Question: I was wondering what's the best option to add the circles I have in my design here. Initially I just saved the background circles as a .png and slapped that in there, underneath everything else - but what's the best practice? Should I draw them in CSS?

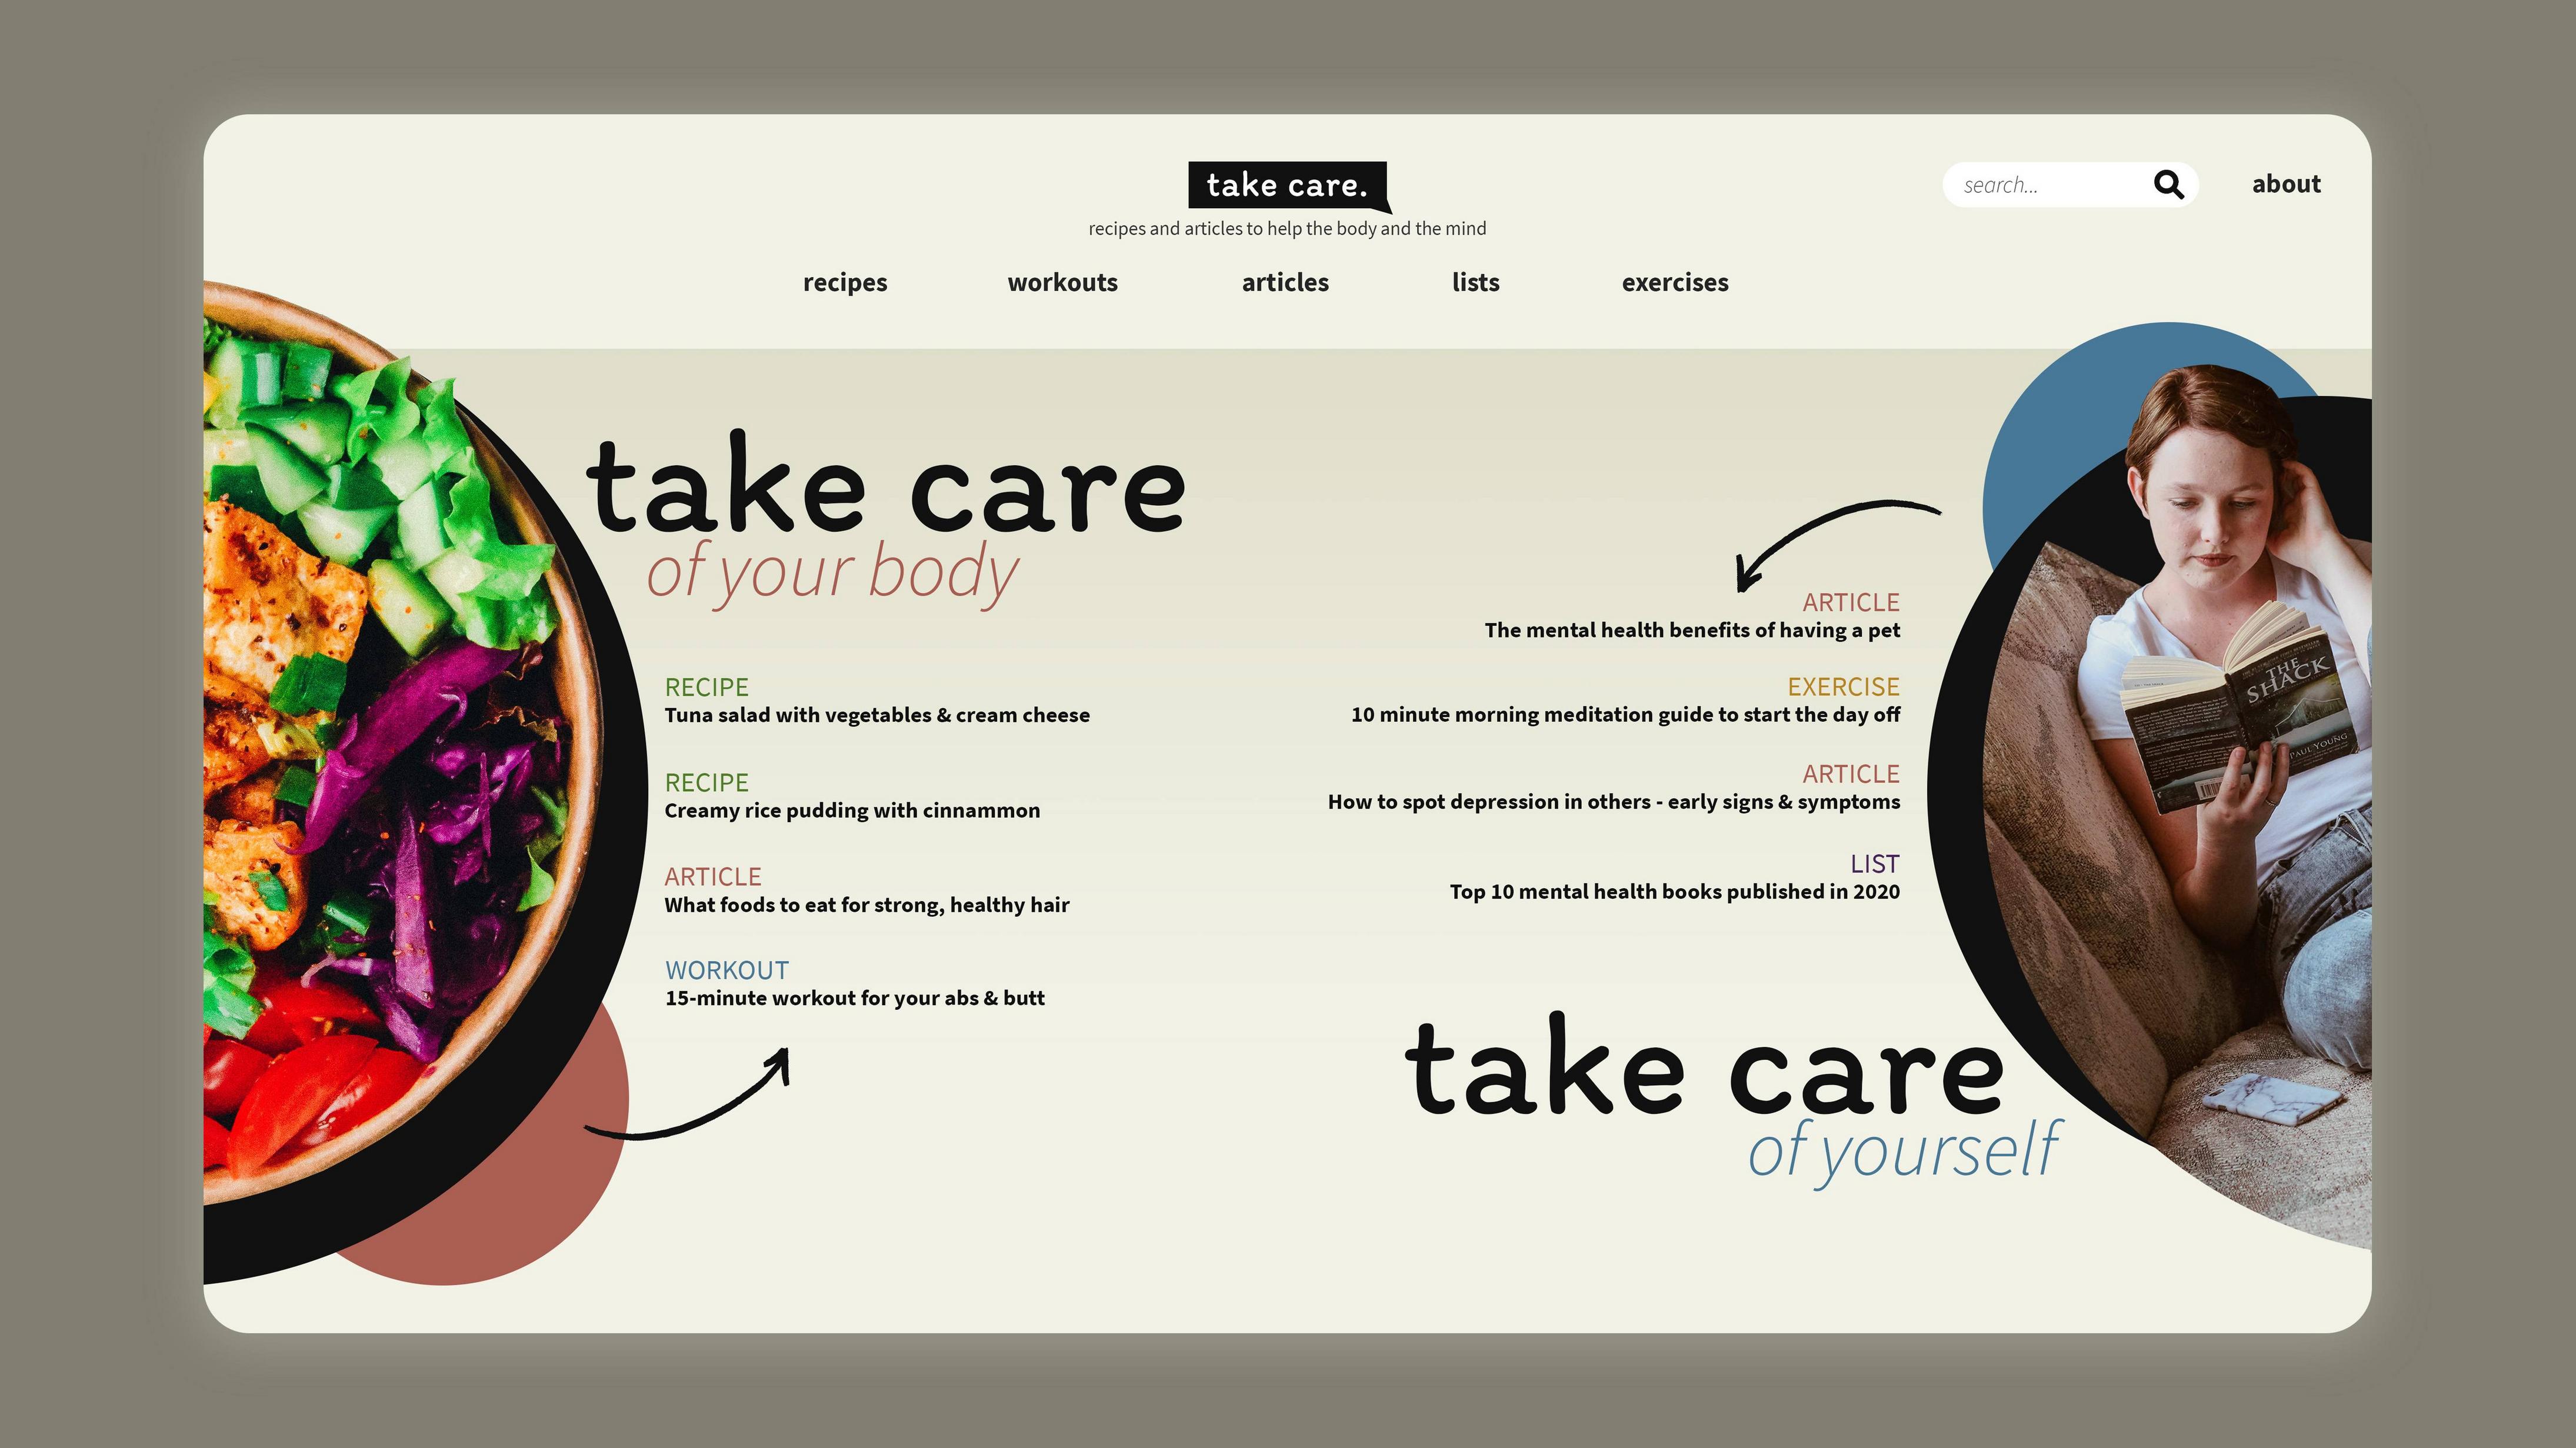
Answer: According to your design, it seems that you will need to import some images, so my opinion is to cut the circles with the actual image (not two different files).
If there was no actual image, I would suggest drawing them with CSS since that would mean fewer calls to the server.